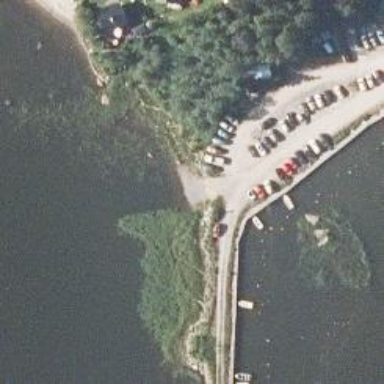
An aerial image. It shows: Slipway for leisure land vehicles on service road.